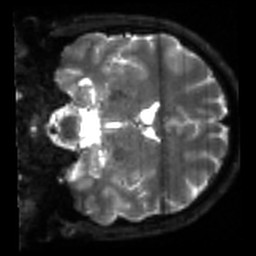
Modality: sbref
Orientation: coronal
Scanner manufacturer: siemens
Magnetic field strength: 3 T
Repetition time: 4 s
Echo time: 0.0594 s